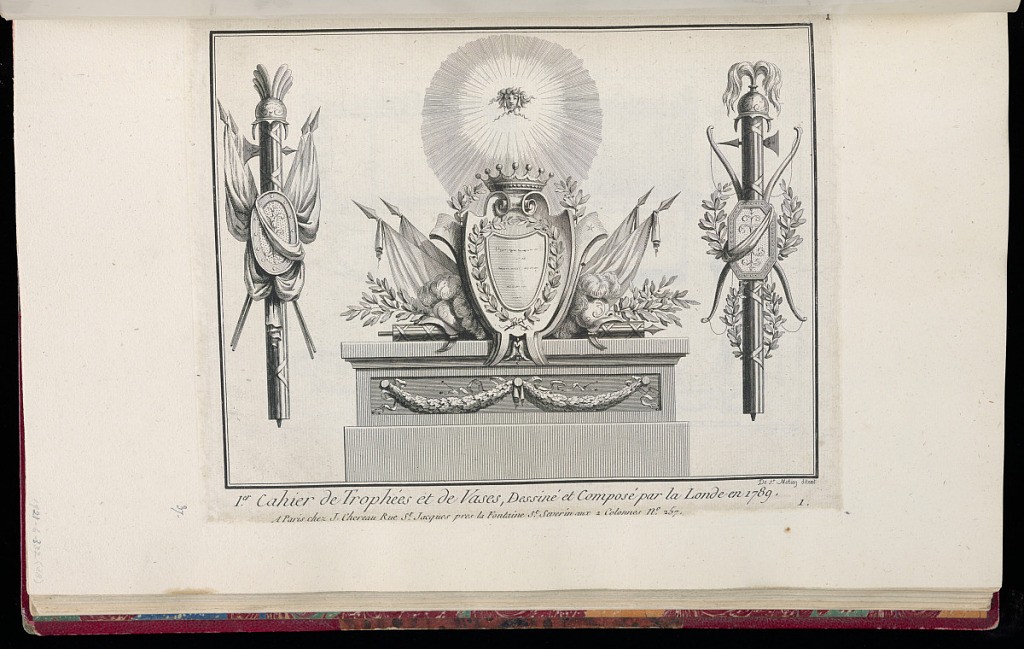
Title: Title Page
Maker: Richard de Lalonde, French, active 1780–96
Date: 1789
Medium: Etching on off-white laid paper
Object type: Print
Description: Design for an altar at center with a crowned cartouche in front of crossed glafs, branches, helmets and fasces, above which is a radiating mascaron. On either side of the plate is a trophy comprised of fasces, helmet, shield, and flags. The plate is signed and numbered.